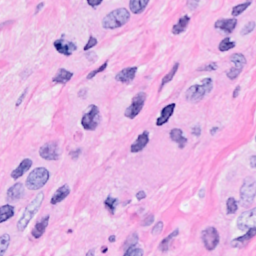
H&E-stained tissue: Breast